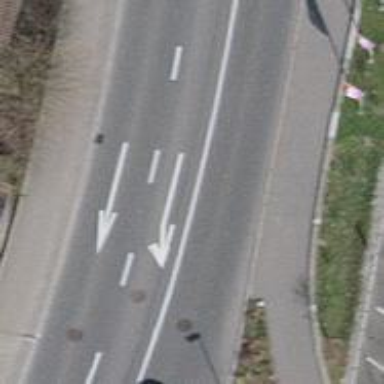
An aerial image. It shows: Secondary road with separate asphalt sidewalks.